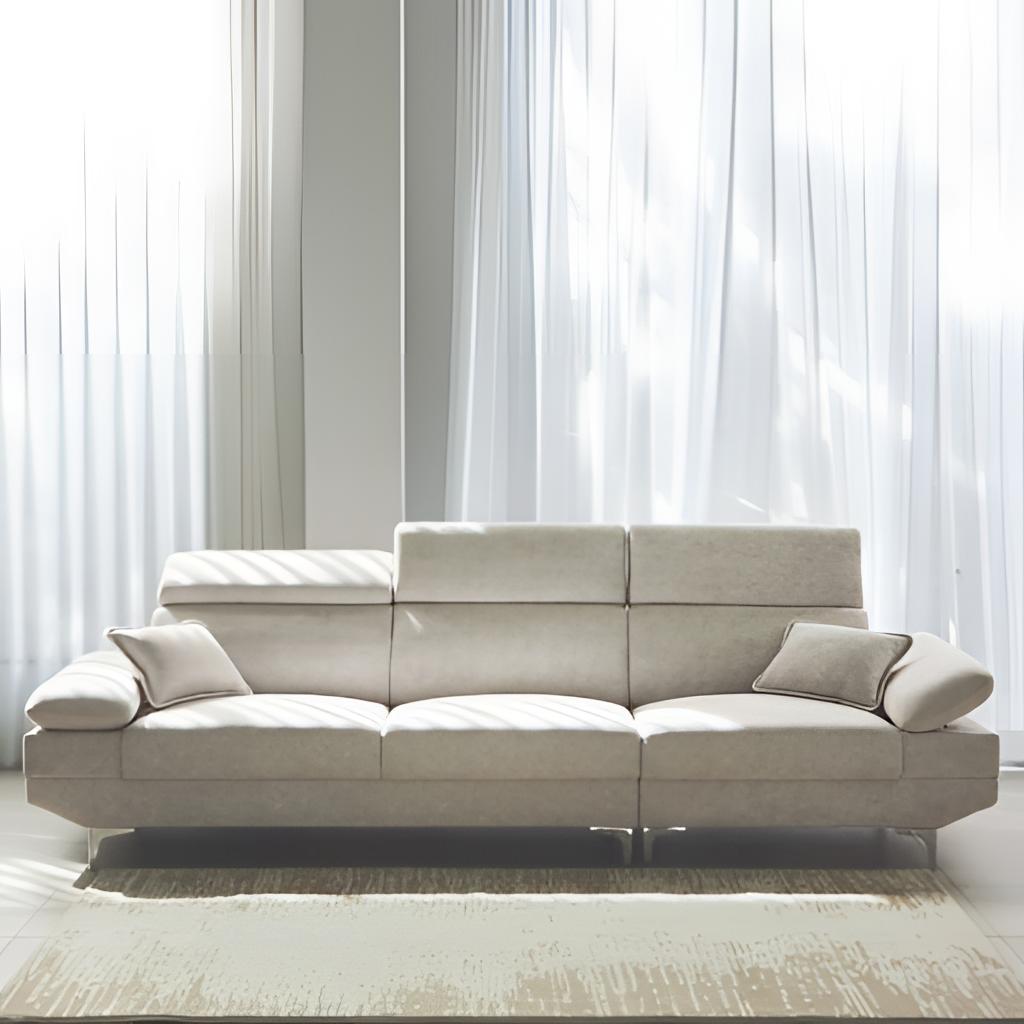
beige fabric sofa, living room, beige tile flooring, with solid pattern, contemporary, curtain wallpaper, with sheer pattern